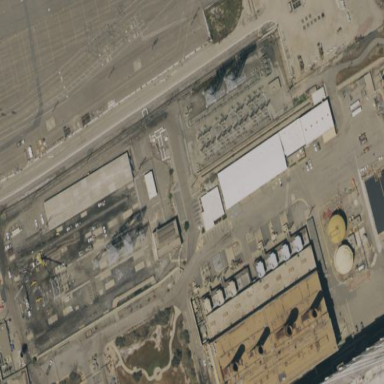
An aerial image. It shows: Outdoor substation at the transmission level.